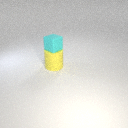
large yellow rubber cylinder below small cyan rubber cube